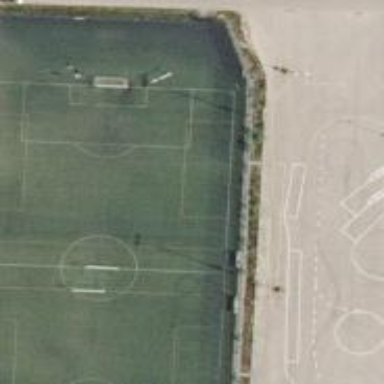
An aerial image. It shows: Soccer pitch for leisureland activities.